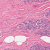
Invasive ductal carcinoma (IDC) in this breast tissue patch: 0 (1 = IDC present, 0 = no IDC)